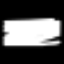
Label: The Eiffel Tower